Question: I need to add an initial text in textarea in two lines

and to clear textarea on focus.
I tried to use this code
'''
var startVal = 'Additional info: <br > text text text';
var messBox = $('.textarea-1').val(startVal);
messBox.on('focus blur', function(){
var curVal = $.trim($(this).val());
if(curVal == startVal) {
$(this).val('');
} else if(!curVal){
$(this).val(startVal);
}
});
'''
but it shows '<br>' tag inside my text and doesn't migrate the second row on new line.
How to make it work?
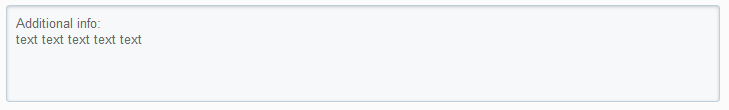
Answer: : Use '
' instead of '<br>'
'''
var startVal = "Additional info:
text text text";
'''
<URL>